Question: Count the number of objects in the diagram.
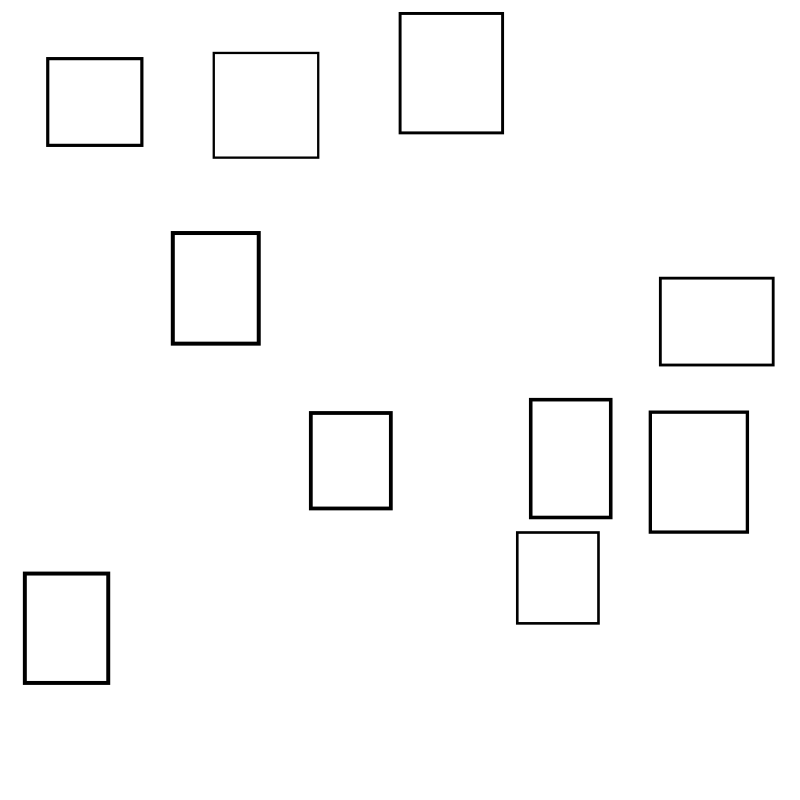
Answer: 10